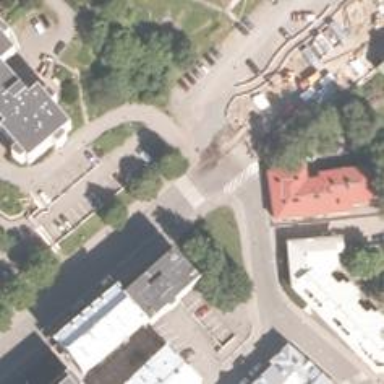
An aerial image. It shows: Uncontrolled crossing with pedestrian island.